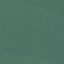
Land use / land cover class: SeaLake